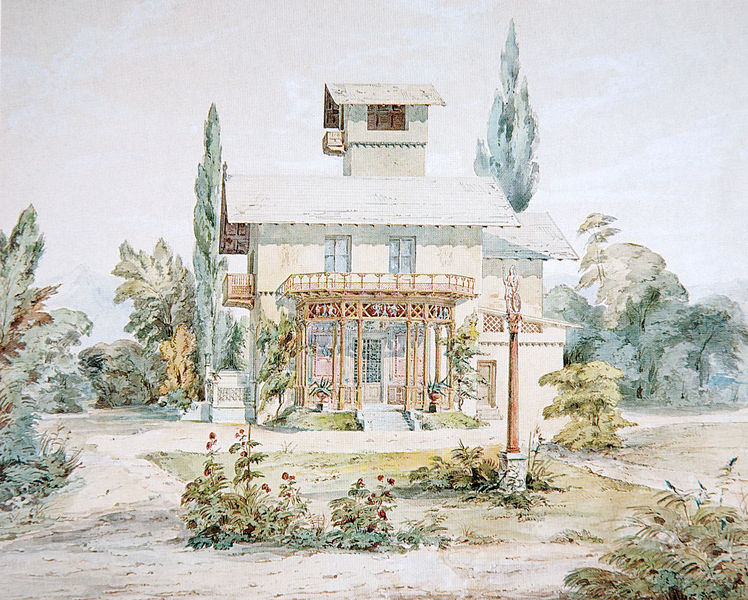
Titel: Casino auf der Roseninsel im Starnberger See - Ansicht von Osten
Künstler: Franz Jakob Kreuter
Standort: München
Institution: Stadtmuseum, Graphische Sammlung
Schlagwörter: baum, blau, gemälde, himmel, schatten, wasser, weiß, aquarell, bäume, gelb, grün, impressionismus, landschaft, ocker, sand, blume, blumen, braun, fenster, hell, holz, licht, pastell, säule, säulen, tür, zeichnung, anlage, blüte, blüten, dach, gebäude, gras, haus, park, rasen, rosen, rot, weg, wiese, beige, architektur, blass, sockel, pappel, pappeln, strauch, busch, büsche, gebüsch, hütte, sonne, sträucher, figur, pflanze, pflanzen, turm, vorbau, garten, skulptur, statue, zypressen, hellblau, aussicht, balkon, terrasse, japan, sommer, papier, fassade, italien, berge, leer, farbe, grafik, idylle, treppe, treppen, pastellfarben, geländer, stufen, japanisch, aqarell, grun, balkone, eingang, laviert, tusche, loggia, veranda, wohnhaus, balustrade, urlaub, zypresse, asien, schweiz, stich, koloriert, schraffiert, entwurf, sonnig, rom, staude, villa, landhaus, lanschaft, beet, wäldchen, heiliger, plan, ballustrade, planzen, pinien, pavillon, pinie, auarell, wohnen, wintergarten, athena, federzeichnung, aufbau, gartenhaus, zuweg, wachturm, ludwig ii., dachunterseite, eingang portal, holzterrasse, landhau, säulem, trum, sommerhaus, cottage, cypresse, b#ume, zeichnung#, #säule, #haus, roseninsel, forntal, bäume#aquarell, baum+park, gemgälde, eingansbereich, qaquarell